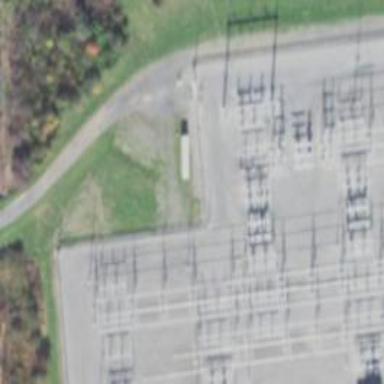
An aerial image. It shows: Switch used for power control.